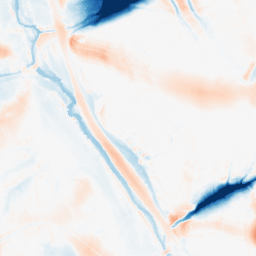
Category: morphological
Decomposition family: morphological_ellipse
Decomposition parameters: operation: average
width: 50
height: 50
Upsampling method: quintic
Upsampling parameters: scale: 2
Upsampling scale: 2